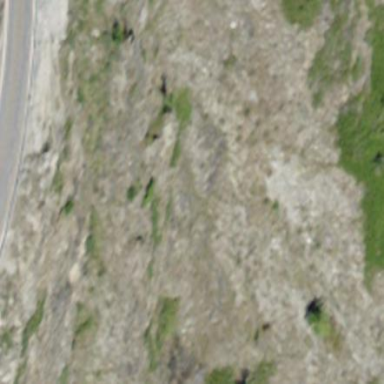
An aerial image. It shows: Landscape of bare rock.